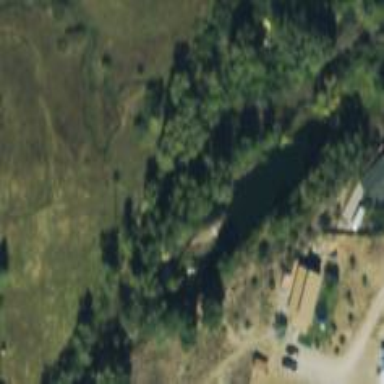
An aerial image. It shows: Canal.